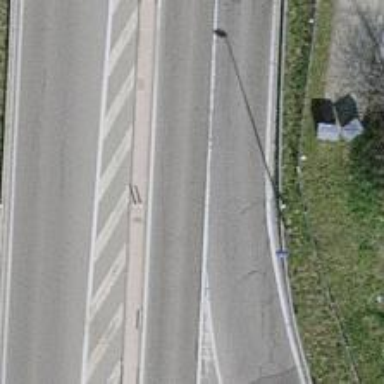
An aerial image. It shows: Trunk highway.